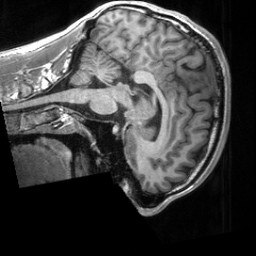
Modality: T1w
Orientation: sagittal
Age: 27
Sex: male
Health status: healthy
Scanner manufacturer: siemens
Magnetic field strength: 3 T
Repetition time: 2 s
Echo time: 0.00232 s